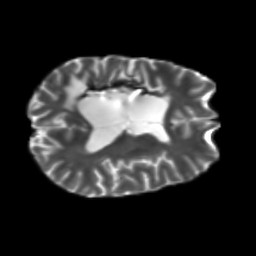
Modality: T2w
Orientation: axial
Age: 31
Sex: female
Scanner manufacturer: siemens
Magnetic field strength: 3 T
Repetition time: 5.25 s
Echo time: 0.08 s